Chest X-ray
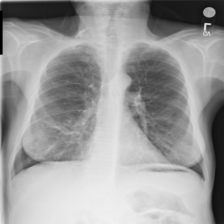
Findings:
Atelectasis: negative
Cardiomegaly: negative
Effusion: negative
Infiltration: negative
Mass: negative
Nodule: negative
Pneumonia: negative
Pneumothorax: negative
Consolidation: negative
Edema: negative
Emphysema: negative
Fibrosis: negative
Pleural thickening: negative
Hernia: negative